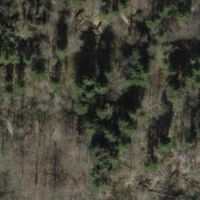
EUNIS habitat code: 41
Species observed at this site:
Carex acutiformis